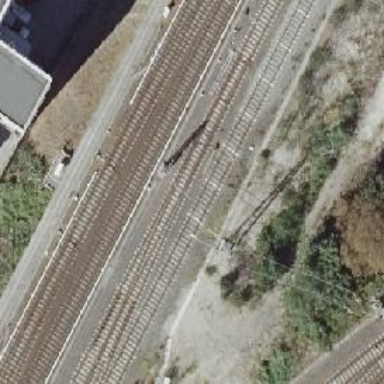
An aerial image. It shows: Railway signal.